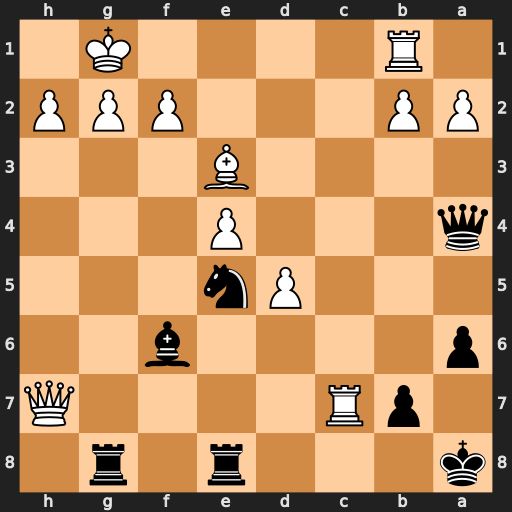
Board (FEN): k3r1r1/1pR4Q/p4b2/3Pn3/q3P3/4B3/PP3PPP/1R4K1
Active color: b
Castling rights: -
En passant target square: -
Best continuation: Nf3+ Kh1 Rh8 gxf3 Rxh7